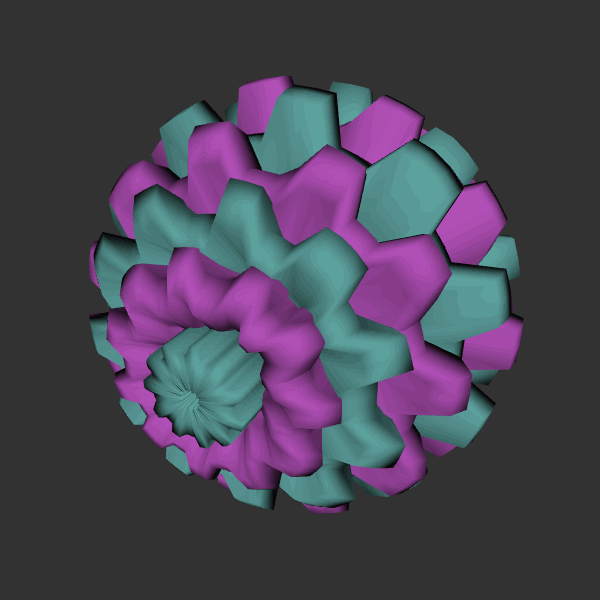
Background: dark